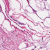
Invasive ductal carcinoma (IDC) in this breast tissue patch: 0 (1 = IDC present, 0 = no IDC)